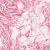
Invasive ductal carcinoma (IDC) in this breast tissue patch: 0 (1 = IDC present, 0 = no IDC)